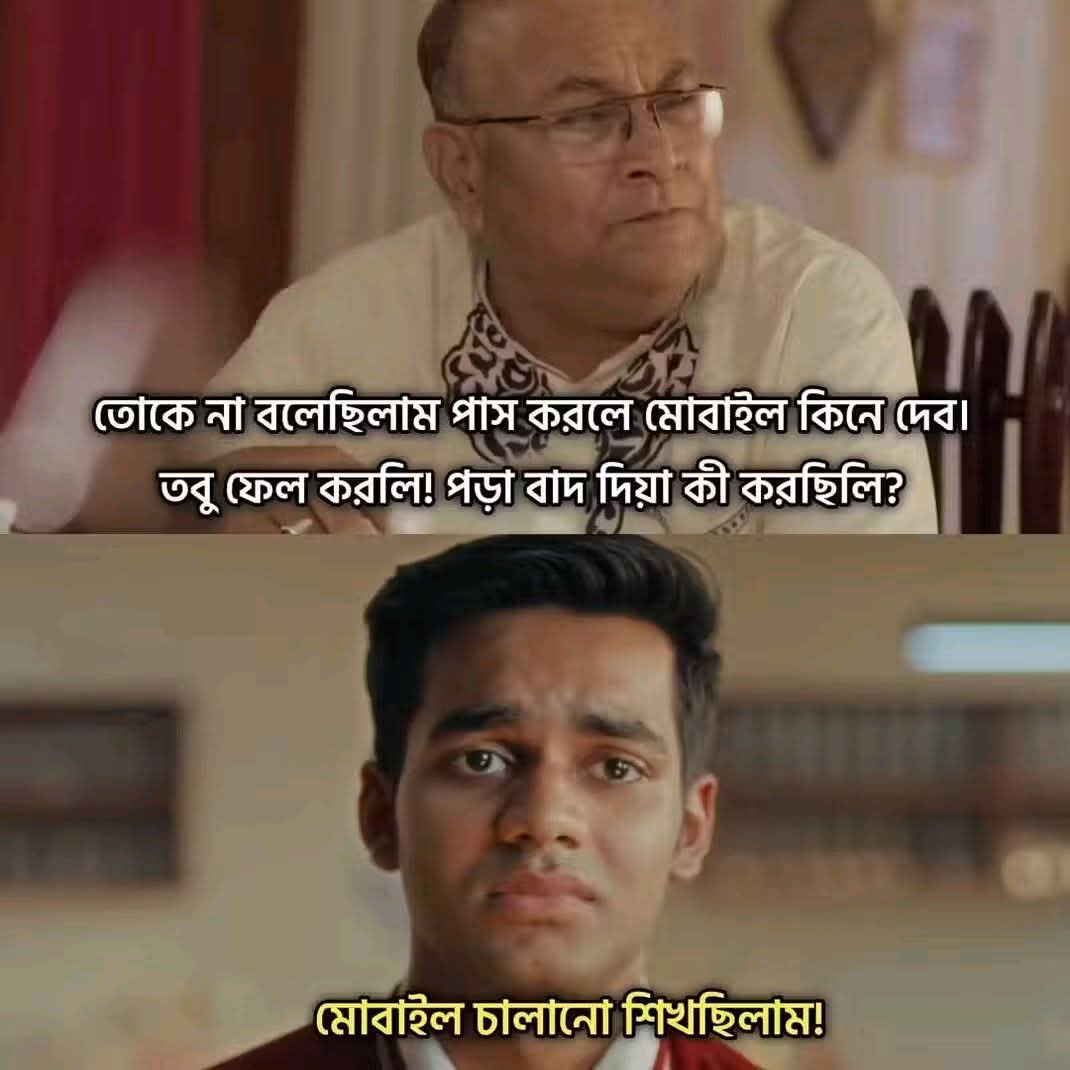
Text: তোকে না বলেছিলাম পাস করলে মোবাইল কিনে দেব। তবু ফেল করলি! পড়া বাদ দিয়া কী করছিলি?
মোবাইল চালানো শিখছিলাম!
Label: Non Hate